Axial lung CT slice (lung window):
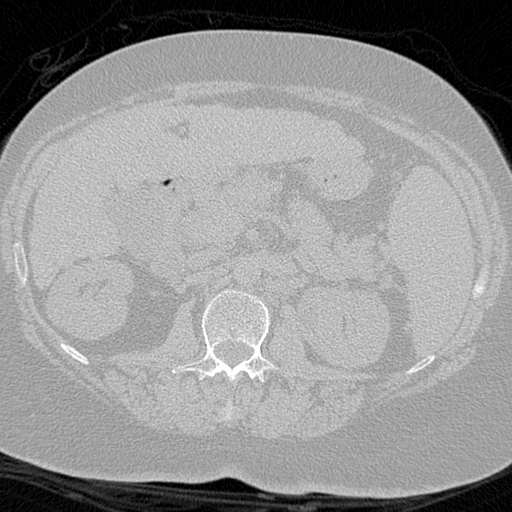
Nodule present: no